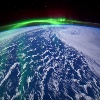
Label: cloud